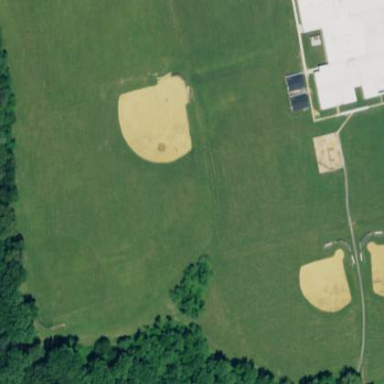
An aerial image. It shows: Baseball pitch for leisure land activities.